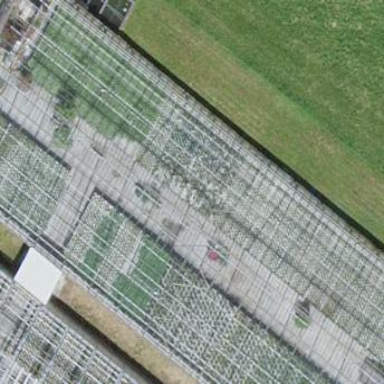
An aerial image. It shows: Greenhouse.